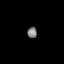
Tissue: skin
Cell type: Epithelial cells
Senescence score: 0.2723
Nuclear area (px): 110
Mean DAPI intensity: 119.455